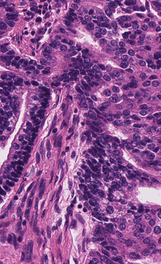
Tumor epithelial tissue: yes
Tumor-associated stroma tissue: yes
Normal tissue: no